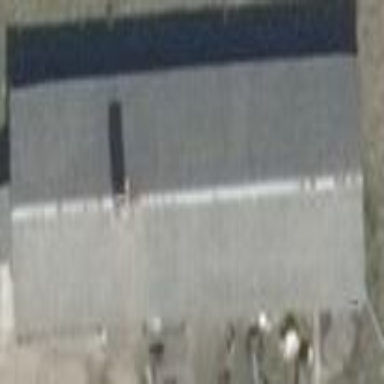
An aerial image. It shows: Commercial building.